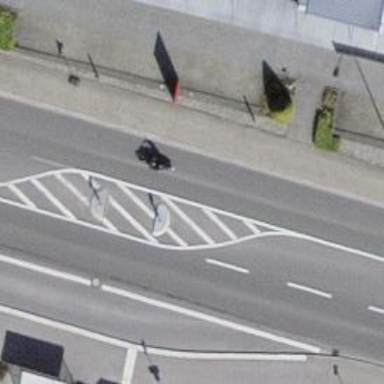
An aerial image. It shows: Primary highway with asphalt surface. There are sidewalks on both sides of the road.